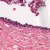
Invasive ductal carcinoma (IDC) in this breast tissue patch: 0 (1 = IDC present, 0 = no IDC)